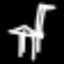
Label: chair